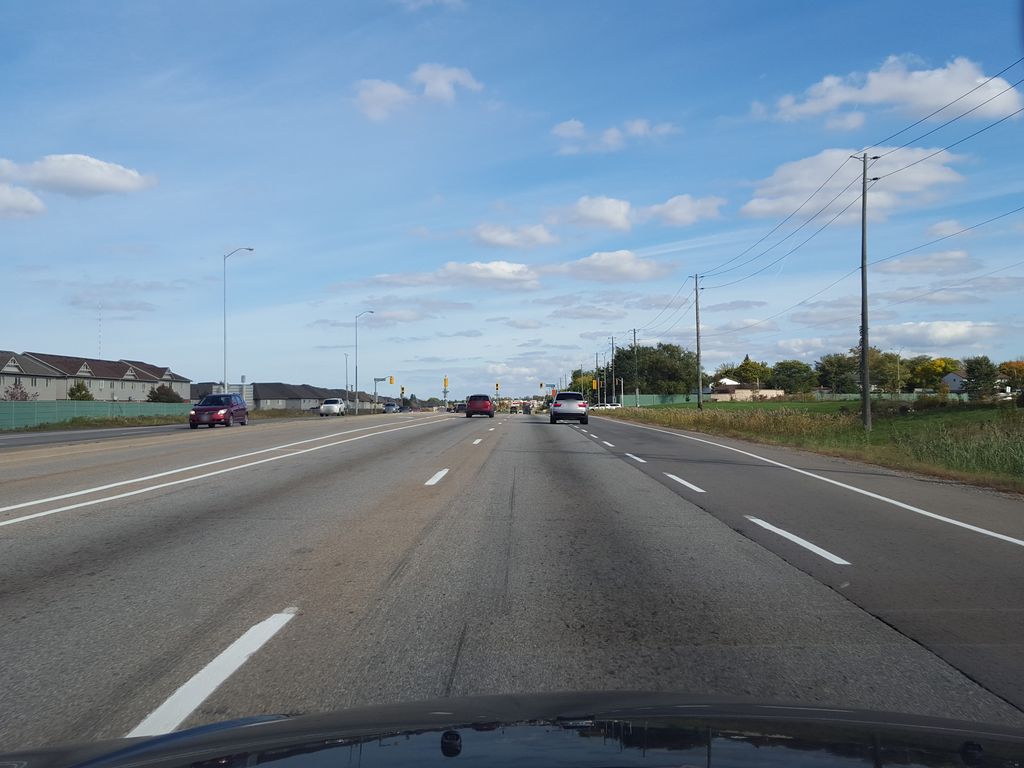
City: hamilton